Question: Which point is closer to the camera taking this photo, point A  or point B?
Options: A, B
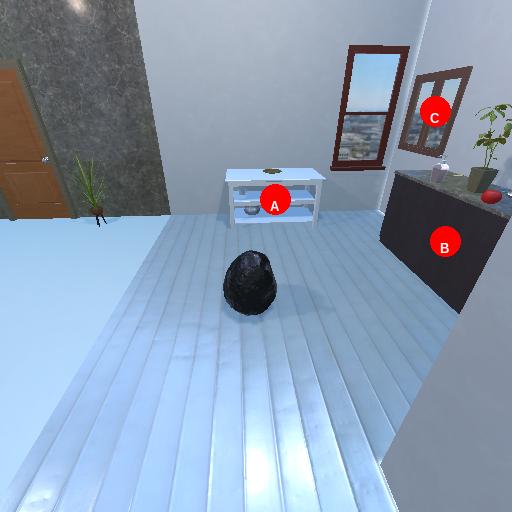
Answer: A